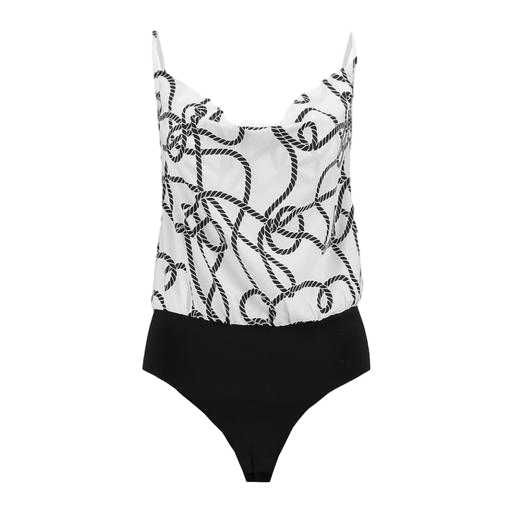
montezuma tankini, tankini top, 2 tankini, white background